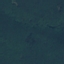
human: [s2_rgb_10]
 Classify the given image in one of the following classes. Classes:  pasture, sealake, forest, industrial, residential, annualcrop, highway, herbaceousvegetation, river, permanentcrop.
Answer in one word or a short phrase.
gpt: Forest